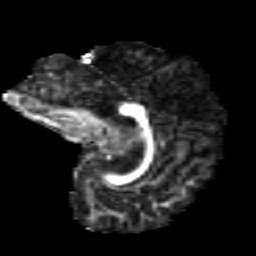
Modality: FA
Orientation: sagittal
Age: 13
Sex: male
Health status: ill
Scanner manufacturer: ge
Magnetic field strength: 3 T
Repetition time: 6.752 s
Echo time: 0.079 s